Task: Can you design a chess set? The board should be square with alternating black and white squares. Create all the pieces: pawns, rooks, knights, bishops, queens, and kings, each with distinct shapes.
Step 599:
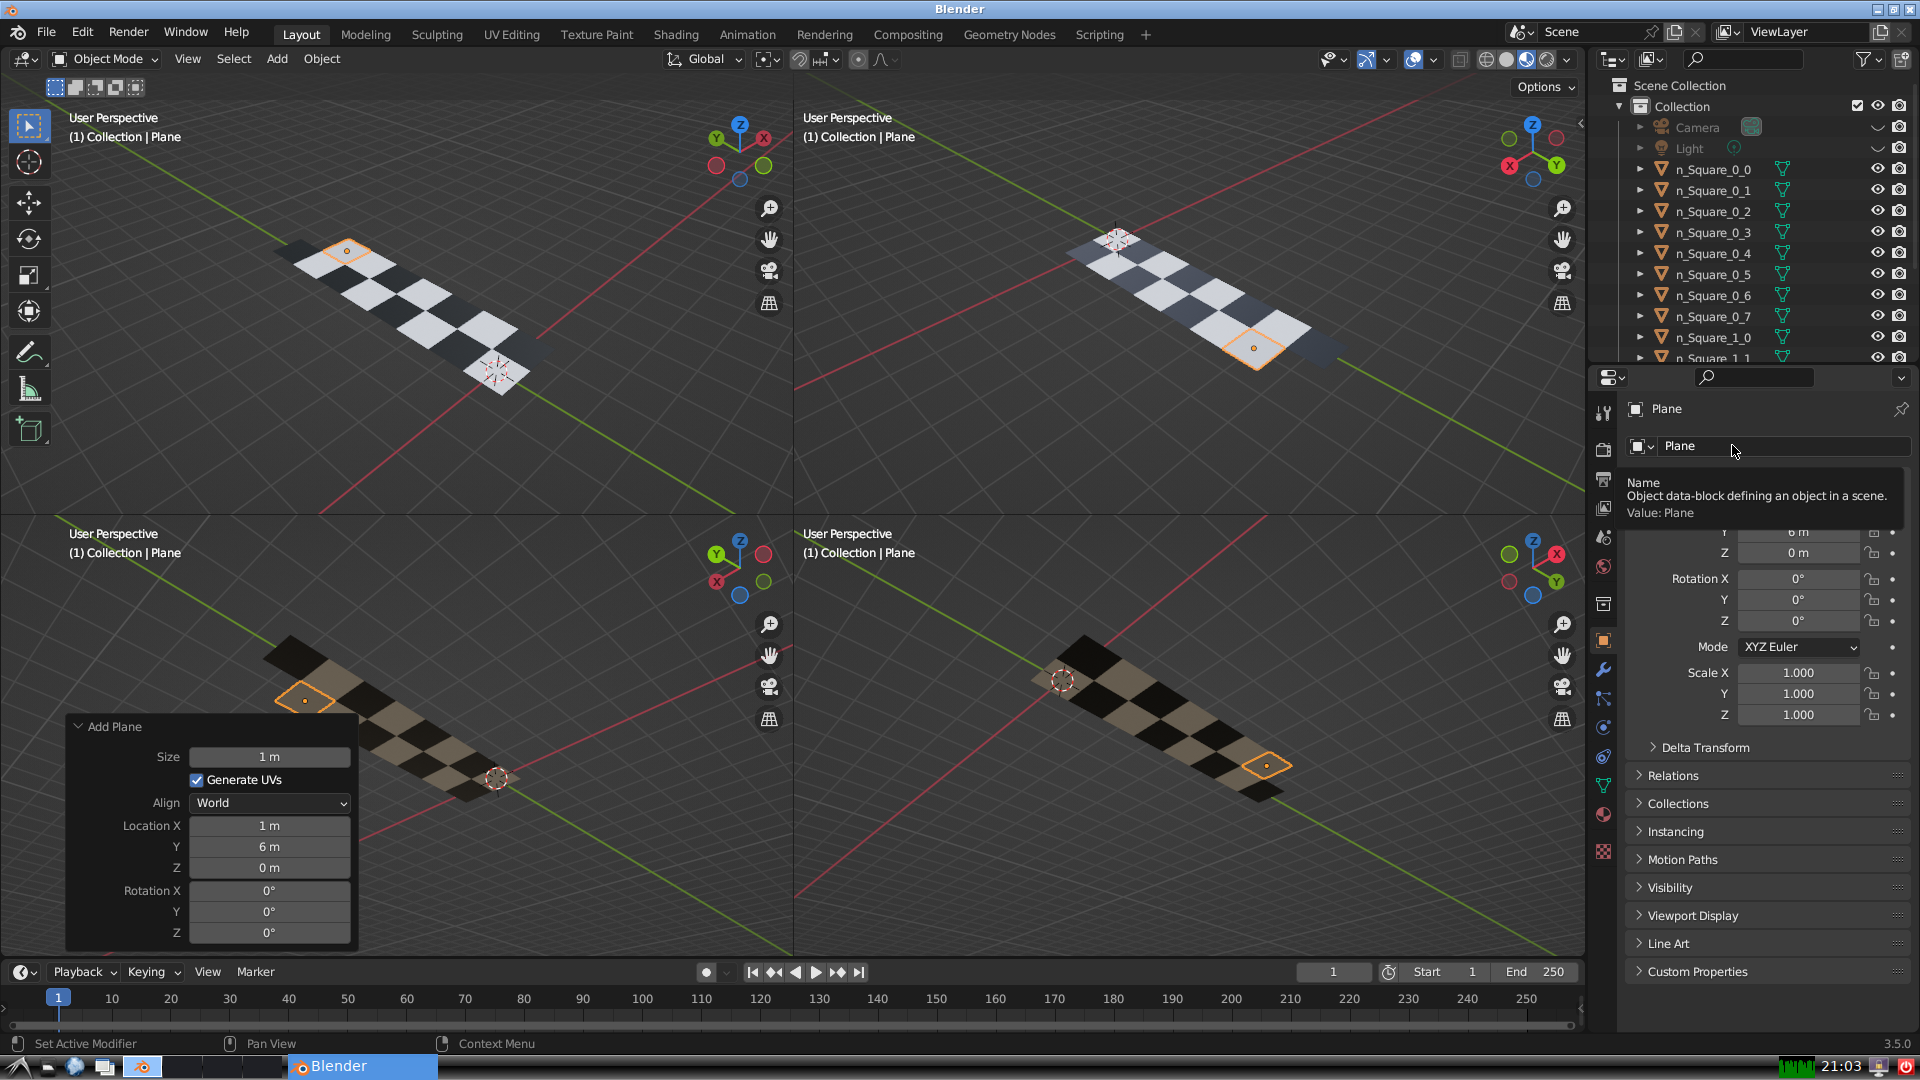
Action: click: no